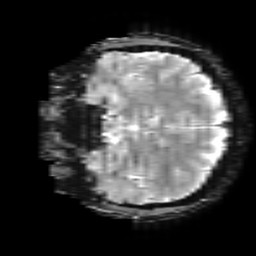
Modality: T2starw
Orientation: coronal
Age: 38
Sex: male
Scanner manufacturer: ge
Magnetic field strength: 3 T
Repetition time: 0.65 s
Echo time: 0.02 s